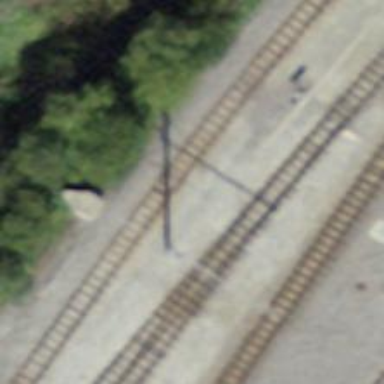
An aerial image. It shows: Narrow gauge railway siding with one track. The railway line is electrified with contact line.